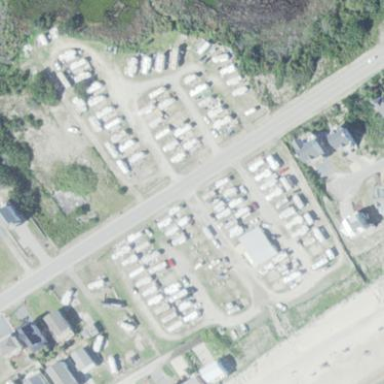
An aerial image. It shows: Campsite designated for tourism.